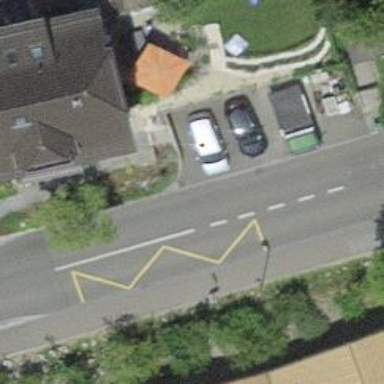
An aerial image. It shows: Bus stop with designated stop position for public transport.